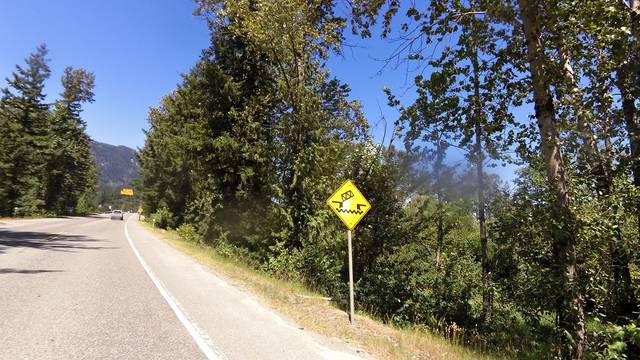
Region: Canada
Coordinates: 49.245, -121.945